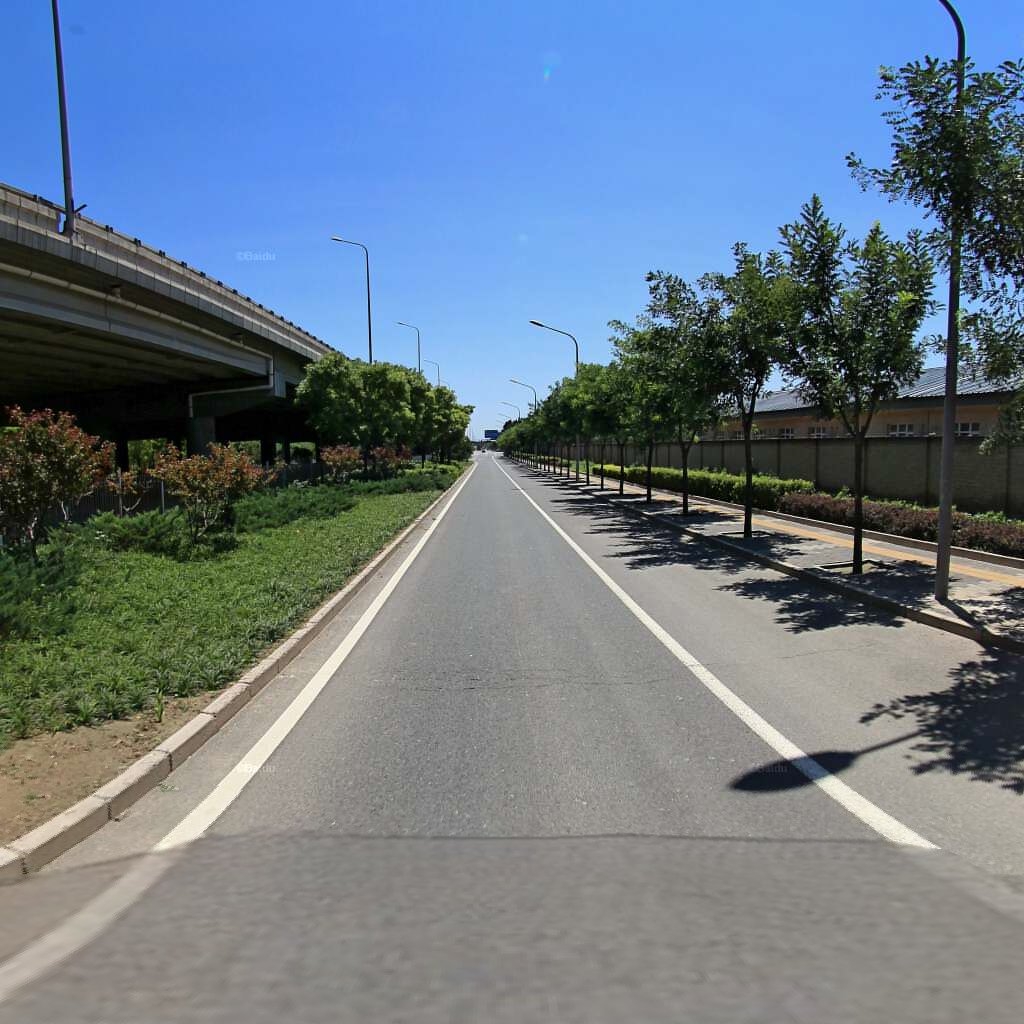
Region: Chaoyang
Road damage annotations: transverse crack